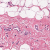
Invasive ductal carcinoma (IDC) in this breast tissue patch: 0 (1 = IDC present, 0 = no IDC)